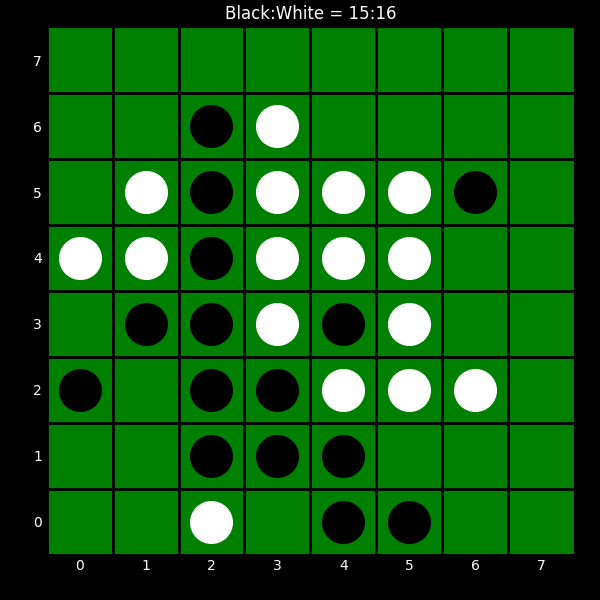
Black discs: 15
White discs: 16